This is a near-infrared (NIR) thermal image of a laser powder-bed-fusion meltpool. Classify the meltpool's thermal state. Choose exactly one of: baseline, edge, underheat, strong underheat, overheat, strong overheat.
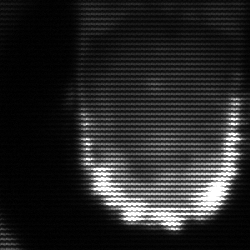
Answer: baseline